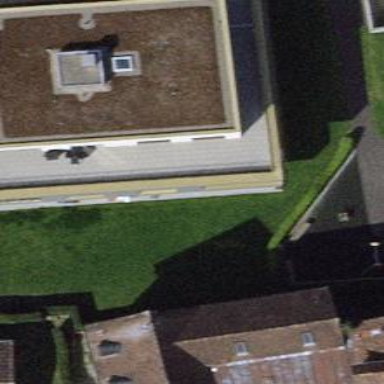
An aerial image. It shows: Building with apartments and flat roof.